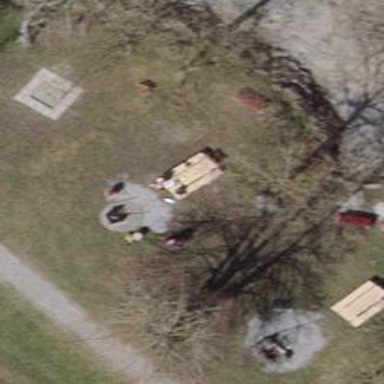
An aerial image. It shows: Picnic table located in leisure land area.